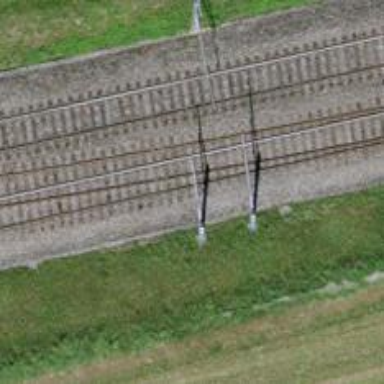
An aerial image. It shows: Single railway track with electrification through contact line.